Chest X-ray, PA view. Patient: 25 years old, sex F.
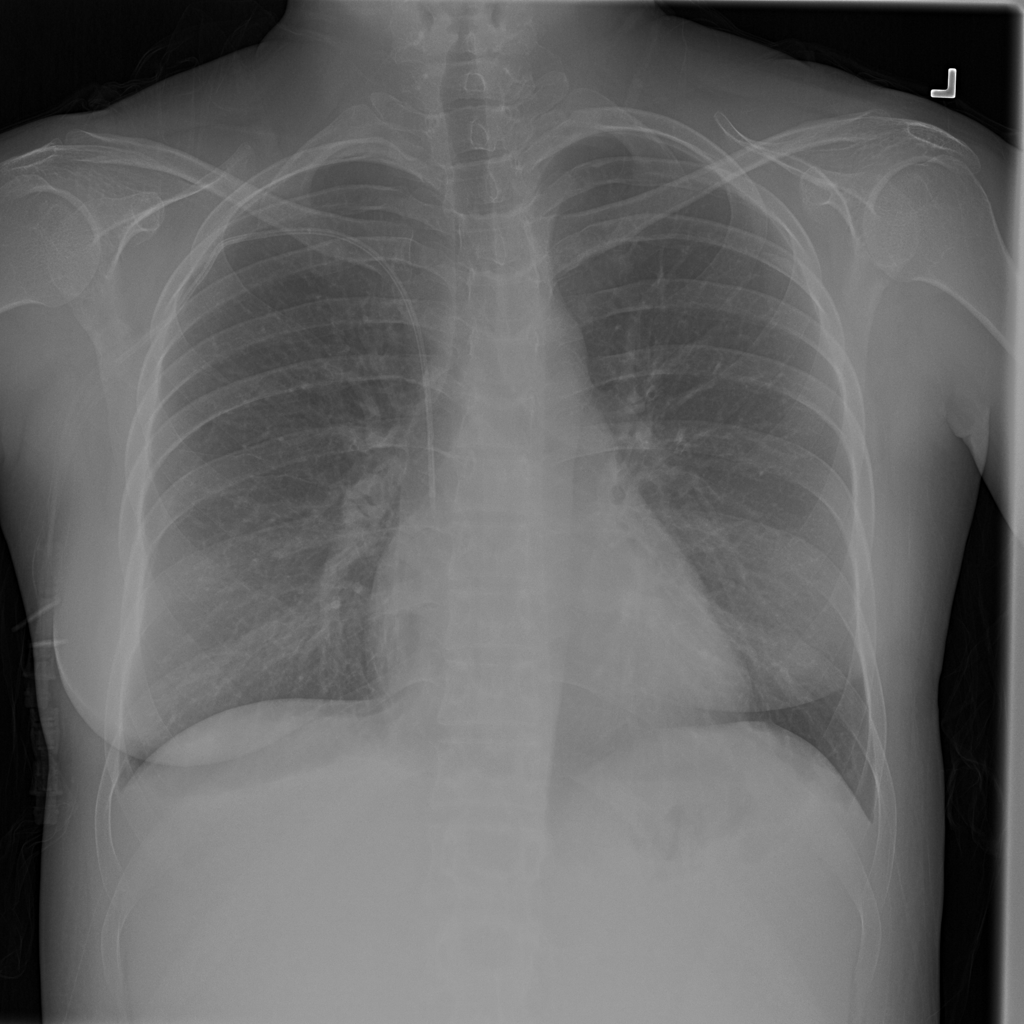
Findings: No Finding